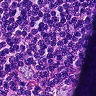
Metastatic tissue present: yes